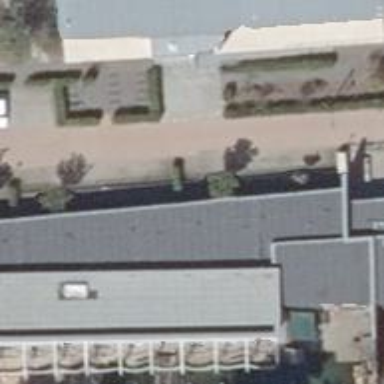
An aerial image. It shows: Kindergarten building.